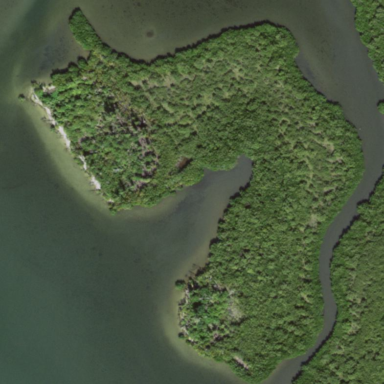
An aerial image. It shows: Islet.